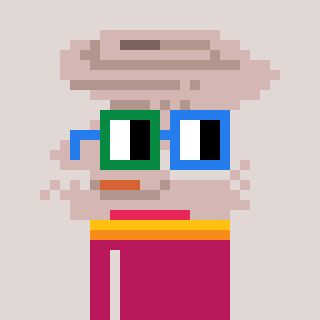
a pixel art character with square green and blue glasses, a tornado-shaped head and a darkpink-colored body on a warm background